Field crop: maize
Growth stage: 2
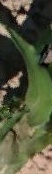
Species: maize